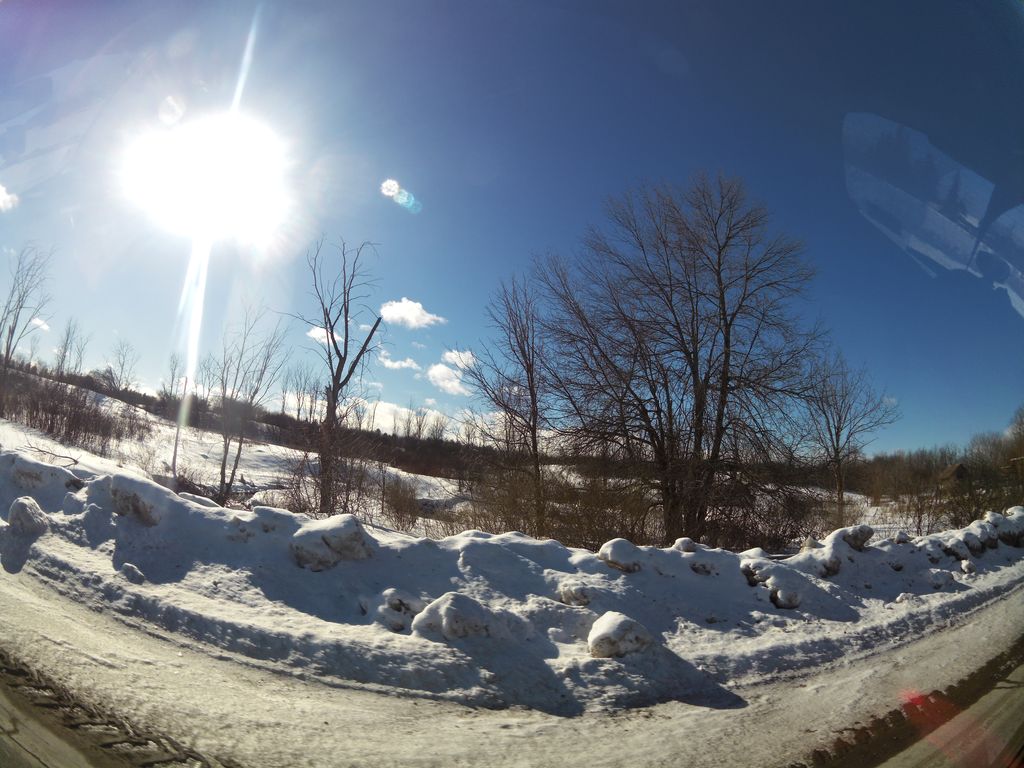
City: ottawa-gatineau